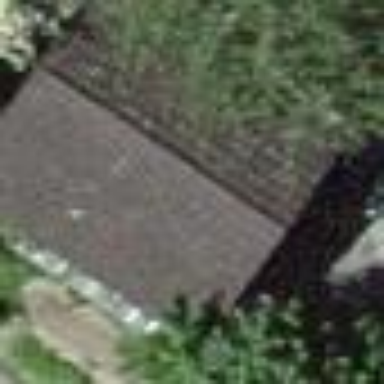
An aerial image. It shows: Group of garages.